Field crop: maize
Growth stage: 2
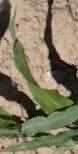
Species: maize